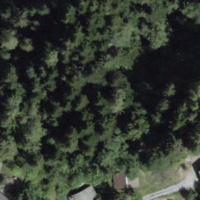
EUNIS habitat code: 43
Species observed at this site:
Papilio machaon